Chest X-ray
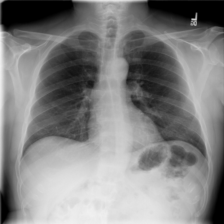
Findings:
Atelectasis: negative
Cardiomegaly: negative
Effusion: negative
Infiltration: negative
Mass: negative
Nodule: negative
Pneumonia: negative
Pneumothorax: negative
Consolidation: negative
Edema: negative
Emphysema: negative
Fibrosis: negative
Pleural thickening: negative
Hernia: negative